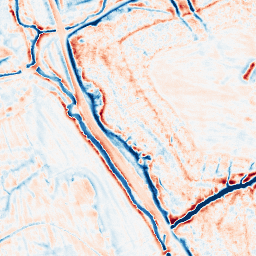
Category: edge_preserving
Decomposition family: bilateral
Decomposition parameters: d: 15
sigma_color: 100
sigma_space: 75
Upsampling method: quartic
Upsampling parameters: scale: 4
Upsampling scale: 4